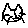
Label: cat